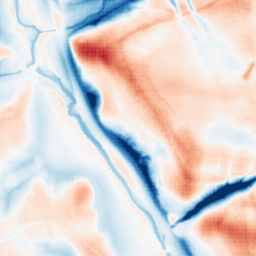
Category: trend_removal
Decomposition family: local_polynomial
Decomposition parameters: window_size: 51
degree: 1
Upsampling method: sinc_blackman
Upsampling parameters: scale: 2
kernel_size: 4
Upsampling scale: 2